Question: So, This is a very specific problem:
- - - - - - - -

I don't know why or how this is happening. Could someone please reslove this? Any help will be appreciated.
'''
<!DOCTYPE html>
<html lang="en">
<head>
<meta charset="UTF-8" />
<meta http-equiv="X-UA-Compatible" content="IE=edge" />
<meta name="viewport" content="width=device-width, initial-scale=1.0" />
<title>Responsive Navbar</title>
<link rel="stylesheet" href="styles/styles.css" />
<link
rel="stylesheet"
href="https://cdnjs.cloudflare.com/ajax/libs/font-awesome/5.15.2/css/all.min.css"
/>
<link href="https://fonts.googleapis.com/css2?family=Open+Sans:wght@400;800&family=Quicksand:wght@300&family=Roboto:wght@900&display=swap" rel="stylesheet">
<style>
@import url("https://fonts.googleapis.com/css2?family=Montserrat:wght@500&display=swap");
@font-face {
font-family: AstroSpace;
src: url(/fonts/AstroSpace.ttf);
}
body {
margin: 0;
padding: 0;
font-family: "Montserrat", sans-serif;
background-color: #212c3b;
}
header {
background-color: #141b25;
position: sticky;
top: 0;
right: 0;
width: 100%;
}
.main-nav {
height: 90px;
}
.logo {
color: white;
line-height: 90px;
font-size: 30px;
font-weight: 900 ;
text-decoration: none;
margin-left: 30px;
font-family: "Roboto ", sans-serif;
}
.navlinks {
list-style: none;
float: right;
line-height: 90px;
margin: 0;
padding: 0;
}
.navlinks li {
display: inline-block;
margin: 0px 20px;
}
.navlinks li a {
color: white;
text-decoration: none;
font-size: 18px;
transition: all 0.3s linear 0s;
text-transform: uppercase;
}
.navlinks li a:hover {
color: #7ebcb9;
padding-bottom: 7px;
border-bottom: 2px solid #7ebcb9;
}
li a.contact {
background-color: #00adb5;
padding: 9px 20px;
border-radius: 50px;
transition: all 0.3s ease 0s;
border-bottom: none;
}
li a.contact:hover {
background-color: #047e85;
color: white;
border-bottom: none;
}
#check {
display: none;
}
.menu-btn {
font-size: 25px;
color: white;
float: right;
line-height: 90px;
margin-right: 40px;
display: none;
cursor: pointer;
}
@media (max-width: 800px) {
.navlinks {
top: 90px;
position: fixed;
width: 100%;
height: 100vh;
text-align: center;
transition: all 0.5s;
right: -100%;
background: #222831;
}
.navlinks li {
display: block;
}
.navlinks li a {
font-size: 20px;
}
.navlinks li a:hover {
border-bottom: none;
}
.menu-btn {
display: block;
}
#check:checked ~ .navlinks {
right: 0;
}
}
@media (max-width: 360px) {
.logo {
margin-left: 10px;
font-size: 25px;
}
.menu-btn {
margin-right: 10px;
font-size: 25px;
}
.menu-btn:focus {
color: blue;
}
}
</style>
</head>
<body>
<header>
<nav class="main-nav">
<input type="checkbox" id="check" />
<label for="check" class="menu-btn">
<i class="fas fa-bars"></i>
</label>
<a href="index.html" class="logo">Nikita Gada</a>
<ul class="navlinks">
<li><a href="#">About Me</a></li>
<li><a href="#">Education</a></li>
<li><a href="#">Work</a></li>
<li><a href="#" class="contact">Contact</a></li>
</ul>
</nav>
</header>
Lorem ipsum dolor sit, amet consectetur adipisicing elit. Consequatur sapiente, distinctio ipsam rem eos ipsum ea praesentium repellat animi maxime adipisci exercitationem, vel facere? Commodi deserunt minima quas accusantium aliquid tenetur repudiandae quam dolor culpa aperiam voluptates id, quia nobis facilis ipsum perferendis blanditiis nemo sint doloribus hic? Veniam culpa aperiam sunt harum et! Ex eaque incidunt nostrum error corrupti ratione consequuntur obcaecati quaerat, beatae id praesentium quibusdam laborum ipsam dolorum voluptates nemo, omnis quia dolorem quos! Similique labore quos placeat minus illo doloribus iste est nisi necessitatibus, illum totam, inventore incidunt omnis molestiae corporis exercitationem quibusdam ipsum ullam excepturi. Ea exercitationem amet omnis sunt id sed, nobis perspiciatis quidem, tempore asperiores recusandae deserunt aut nihil, aperiam ducimus libero iste nisi debitis nulla voluptates quos nesciunt. Eligendi obcaecati a, nisi porro unde id explicabo! Asperiores vel omnis non alias debitis distinctio, minima nostrum architecto nulla iusto, qui sed accusamus, excepturi ratione? Dolorem doloremque quo autem velit iste quis dolores. Rem earum enim ducimus eaque animi repellendus voluptates debitis consequuntur assumenda autem amet, aperiam culpa inventore sed? Pariatur placeat nesciunt voluptatibus earum cupiditate fuga optio quia sunt suscipit voluptatum delectus facilis nihil ut, nemo itaque, voluptatem nulla consequatur aspernatur consequuntur libero, magnam sequi nobis incidunt asperiores? Sed aspernatur corporis fugiat, animi illum accusantium repellendus laudantium voluptate unde a modi nesciunt non sequi, reprehenderit asperiores doloremque eum necessitatibus quibusdam. A voluptate beatae perferendis natus, cupiditate nihil illo esse vero blanditiis voluptatibus tempore repellat unde numquam quam dignissimos laborum ipsam consectetur minus corrupti quasi! Molestias unde velit, dolor ullam iure debitis maiores et, rem facilis tempore odio, labore omnis aspernatur tempora sunt ratione quos cumque accusantium harum voluptatum. Consequatur aspernatur maxime nobis veritatis quasi provident perferendis veniam dolores nostrum deleniti, consequuntur reprehenderit amet excepturi, quae libero id dolorum voluptatibus assumenda praesentium, quibusdam est sint. Dignissimos fugiat ducimus minima alias dicta sit, excepturi maxime, maiores velit recusandae esse sed ad voluptatibus repudiandae iure quaerat soluta ab sequi officiis id aut. Ipsum error sit vel rerum exercitationem. Nulla ducimus nesciunt incidunt pariatur, quo nihil fugit ipsa dolores maxime eum reiciendis, maiores aliquam quas consequuntur quaerat vel! Ipsum error in itaque placeat accusantium autem, quos, necessitatibus dolores dignissimos perferendis tempora eligendi nobis quis quia tempore, rerum distinctio consectetur? Odit, quisquam a modi atque fugiat provident iste expedita voluptatem eveniet unde molestiae eos, nobis sunt est repudiandae obcaecati voluptatibus dolorum consectetur autem. Neque quidem, modi saepe quibusdam voluptatibus iste distinctio, eum eligendi aliquid cum nisi. Magnam, nulla consequuntur aliquid dolorem maiores odio placeat sint molestiae, quis, tenetur labore nemo! Ipsum reprehenderit ex dolorum nostrum cupiditate, dolore molestias iure eos a doloremque nisi possimus ducimus odio quo! Beatae non necessitatibus fuga accusamus,
</body>
</html>
'''
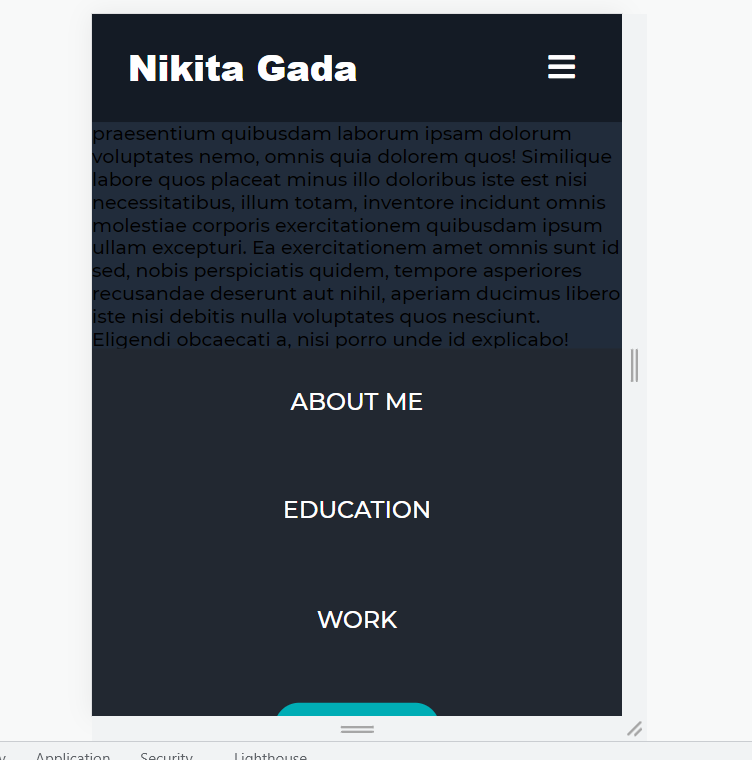
Answer: I set a 'top : 80px' on your 'navlinks' in your '@media (max-width: 800px)' and it seems to be working. Take a look.
'''
<!DOCTYPE html>
<html lang="en">
<head>
<meta charset="UTF-8" />
<meta http-equiv="X-UA-Compatible" content="IE=edge" />
<meta name="viewport" content="width=device-width, initial-scale=1.0" />
<title>Responsive Navbar</title>
<link rel="stylesheet" href="styles/styles.css" />
<link
rel="stylesheet"
href="https://cdnjs.cloudflare.com/ajax/libs/font-awesome/5.15.2/css/all.min.css"
/>
<link href="https://fonts.googleapis.com/css2?family=Open+Sans:wght@400;800&family=Quicksand:wght@300&family=Roboto:wght@900&display=swap" rel="stylesheet">
<style>
@import url("https://fonts.googleapis.com/css2?family=Montserrat:wght@500&display=swap");
@font-face {
font-family: AstroSpace;
src: url(/fonts/AstroSpace.ttf);
}
body {
margin: 0;
padding: 0;
font-family: "Montserrat", sans-serif;
background-color: #212c3b;
}
header {
background-color: #141b25;
position: sticky;
top: 0;
right: 0;
width: 100%;
}
.main-nav {
height: 90px;
}
.logo {
color: white;
line-height: 90px;
font-size: 30px;
font-weight: 900 ;
text-decoration: none;
margin-left: 30px;
font-family: "Roboto ", sans-serif;
}
.navlinks {
list-style: none;
float: right;
line-height: 90px;
margin: 0;
padding: 0;
}
.navlinks li {
display: inline-block;
margin: 0px 20px;
}
.navlinks li a {
color: white;
text-decoration: none;
font-size: 18px;
transition: all 0.3s linear 0s;
text-transform: uppercase;
}
.navlinks li a:hover {
color: #7ebcb9;
padding-bottom: 7px;
border-bottom: 2px solid #7ebcb9;
}
li a.contact {
background-color: #00adb5;
padding: 9px 20px;
border-radius: 50px;
transition: all 0.3s ease 0s;
border-bottom: none;
}
li a.contact:hover {
background-color: #047e85;
color: white;
border-bottom: none;
}
#check {
display: none;
}
.menu-btn {
font-size: 25px;
color: white;
float: right;
line-height: 90px;
margin-right: 40px;
display: none;
cursor: pointer;
}
@media (max-width: 800px) {
.navlinks {
position: fixed;
/* line I added */
top:90px;;
width: 100%;
height: 100vh;
text-align: center;
transition: all 0.5s;
right: -100%;
background: #222831;
}
.navlinks li {
display: block;
}
.navlinks li a {
font-size: 20px;
}
.navlinks li a:hover {
border-bottom: none;
}
.menu-btn {
display: block;
}
#check:checked ~ .navlinks {
right: 0;
}
}
@media (max-width: 360px) {
.logo {
margin-left: 10px;
font-size: 25px;
}
.menu-btn {
margin-right: 10px;
font-size: 25px;
}
.menu-btn:focus {
color: blue;
}
}
</style>
</head>
<body>
<header>
<nav class="main-nav">
<input type="checkbox" id="check" />
<label for="check" class="menu-btn">
<i class="fas fa-bars"></i>
</label>
<a href="index.html" class="logo">Nikita Gada</a>
<ul class="navlinks">
<li><a href="#">About Me</a></li>
<li><a href="#">Education</a></li>
<li><a href="#">Work</a></li>
<li><a href="#" class="contact">Contact</a></li>
</ul>
</nav>
</header>
Lorem ipsum dolor sit, amet consectetur adipisicing elit. Consequatur sapiente, distinctio ipsam rem eos ipsum ea praesentium repellat animi maxime adipisci exercitationem, vel facere? Commodi deserunt minima quas accusantium aliquid tenetur repudiandae quam dolor culpa aperiam voluptates id, quia nobis facilis ipsum perferendis blanditiis nemo sint doloribus hic? Veniam culpa aperiam sunt harum et! Ex eaque incidunt nostrum error corrupti ratione consequuntur obcaecati quaerat, beatae id praesentium quibusdam laborum ipsam dolorum voluptates nemo, omnis quia dolorem quos! Similique labore quos placeat minus illo doloribus iste est nisi necessitatibus, illum totam, inventore incidunt omnis molestiae corporis exercitationem quibusdam ipsum ullam excepturi. Ea exercitationem amet omnis sunt id sed, nobis perspiciatis quidem, tempore asperiores recusandae deserunt aut nihil, aperiam ducimus libero iste nisi debitis nulla voluptates quos nesciunt. Eligendi obcaecati a, nisi porro unde id explicabo! Asperiores vel omnis non alias debitis distinctio, minima nostrum architecto nulla iusto, qui sed accusamus, excepturi ratione? Dolorem doloremque quo autem velit iste quis dolores. Rem earum enim ducimus eaque animi repellendus voluptates debitis consequuntur assumenda autem amet, aperiam culpa inventore sed? Pariatur placeat nesciunt voluptatibus earum cupiditate fuga optio quia sunt suscipit voluptatum delectus facilis nihil ut, nemo itaque, voluptatem nulla consequatur aspernatur consequuntur libero, magnam sequi nobis incidunt asperiores? Sed aspernatur corporis fugiat, animi illum accusantium repellendus laudantium voluptate unde a modi nesciunt non sequi, reprehenderit asperiores doloremque eum necessitatibus quibusdam. A voluptate beatae perferendis natus, cupiditate nihil illo esse vero blanditiis voluptatibus tempore repellat unde numquam quam dignissimos laborum ipsam consectetur minus corrupti quasi! Molestias unde velit, dolor ullam iure debitis maiores et, rem facilis tempore odio, labore omnis aspernatur tempora sunt ratione quos cumque accusantium harum voluptatum. Consequatur aspernatur maxime nobis veritatis quasi provident perferendis veniam dolores nostrum deleniti, consequuntur reprehenderit amet excepturi, quae libero id dolorum voluptatibus assumenda praesentium, quibusdam est sint. Dignissimos fugiat ducimus minima alias dicta sit, excepturi maxime, maiores velit recusandae esse sed ad voluptatibus repudiandae iure quaerat soluta ab sequi officiis id aut. Ipsum error sit vel rerum exercitationem. Nulla ducimus nesciunt incidunt pariatur, quo nihil fugit ipsa dolores maxime eum reiciendis, maiores aliquam quas consequuntur quaerat vel! Ipsum error in itaque placeat accusantium autem, quos, necessitatibus dolores dignissimos perferendis tempora eligendi nobis quis quia tempore, rerum distinctio consectetur? Odit, quisquam a modi atque fugiat provident iste expedita voluptatem eveniet unde molestiae eos, nobis sunt est repudiandae obcaecati voluptatibus dolorum consectetur autem. Neque quidem, modi saepe quibusdam voluptatibus iste distinctio, eum eligendi aliquid cum nisi. Magnam, nulla consequuntur aliquid dolorem maiores odio placeat sint molestiae, quis, tenetur labore nemo! Ipsum reprehenderit ex dolorum nostrum cupiditate, dolore molestias iure eos a doloremque nisi possimus ducimus odio quo! Beatae non necessitatibus fuga accusamus,
</body>
</html>
'''